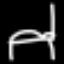
Label: bed